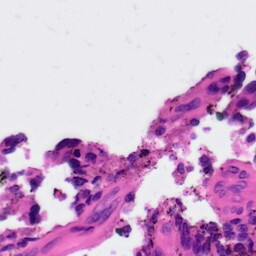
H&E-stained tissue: Ovarian